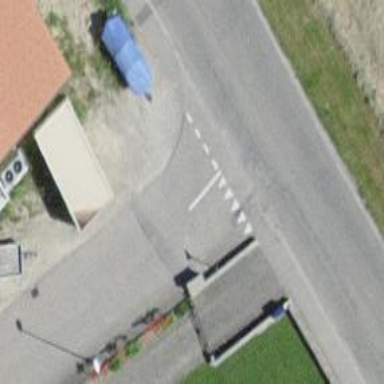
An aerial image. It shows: Street cabinet meant for power infrastructure.